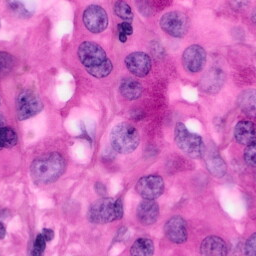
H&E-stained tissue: Pancreatic